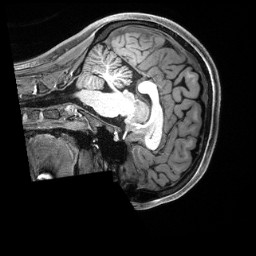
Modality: T1w
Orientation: sagittal
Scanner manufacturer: siemens
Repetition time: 2.5 s
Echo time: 0.00231 s